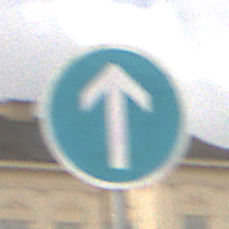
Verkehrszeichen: VorgeschriebeneFahrtrichtungGeradeaus
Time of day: MorningAfternoon
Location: Outdoor (Suburban)
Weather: Overcast
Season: NotSpecified
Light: Natural